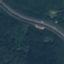
Land use / land cover: Highway